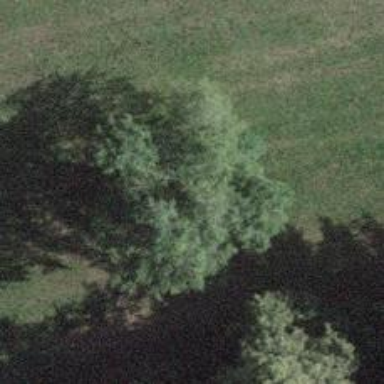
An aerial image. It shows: Beautiful tree in nature.